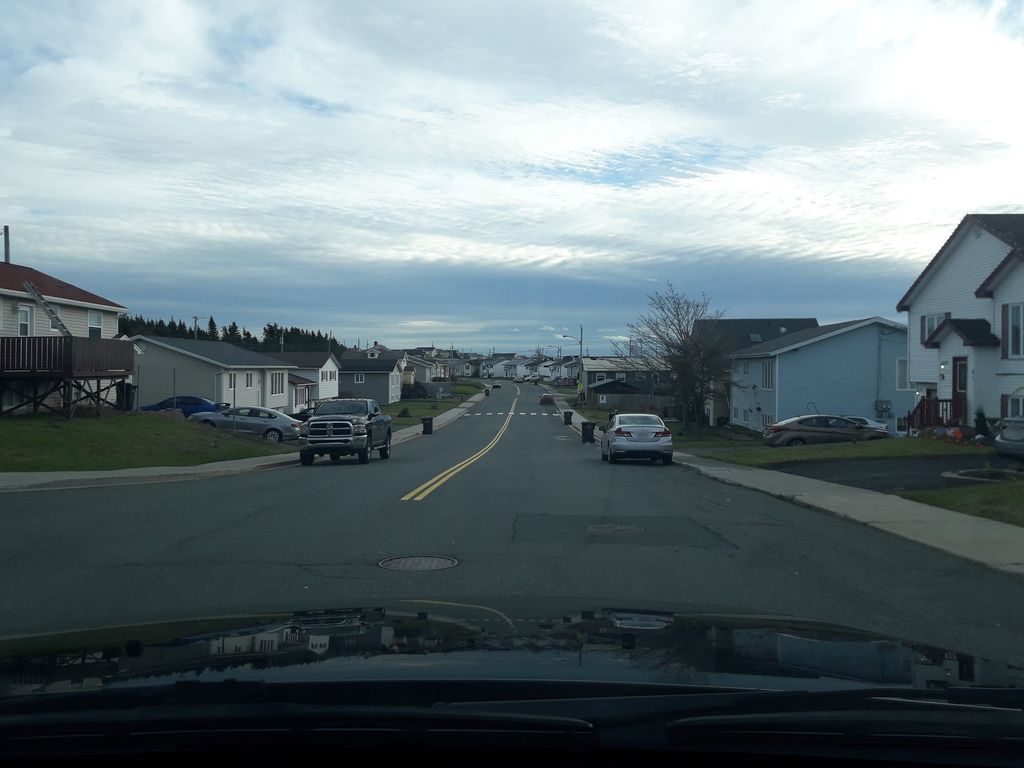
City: st_johns